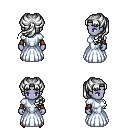
a pixel art fantasy rpg character, female body template, dark elf, purple skin, underdress, magenta pants, white princess hairstyle, cloth bracers, gold boots, four views (front, back, left, right), 2x2 character sprite sheet, small pixel art, hard edges, no anti-aliasing